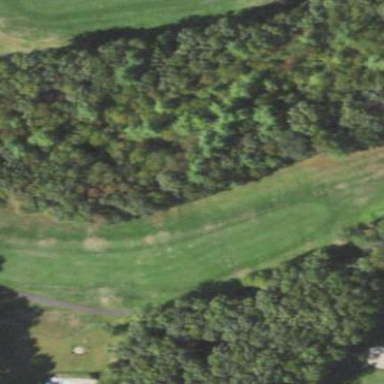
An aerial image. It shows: Rough grassy area used for golf.